Field crop: maize
Growth stage: 2
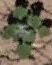
Species: chenopodium